Question: I am able to display the AChartEngine's TimeChartView to user, but when the graph renders, the grid lines (vertical - set by showGridLines(true)) and the line drawn on graph to display corresponding y-axis value (time in secs) against the dates on x-axis don't intersect with each other.
The y-axis value pt shows up either before the x-axis value or after it, but not exactly on it.
Please suggest, if there's any achartengine property which needs to be set to get this done / any other thing that needs to be done for getting this done.
Thanks
Omkar Ghaisas
Sample Image --

As can be seen, the points marked with ovals don't coincide with the vertical grid lines and with x axis values, but start before that. E.g the first y value for 7200 should start at vertical line of 02/03/2012, but instead starts before that. Similarly for all other data points.
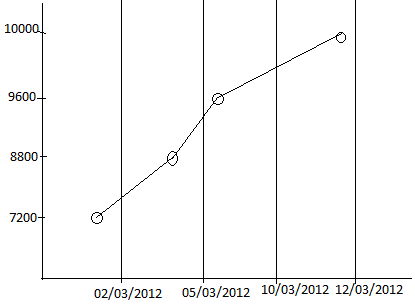
Answer: This was fixed in the AChartEngine SVN.
Please see <URL> for extra information.